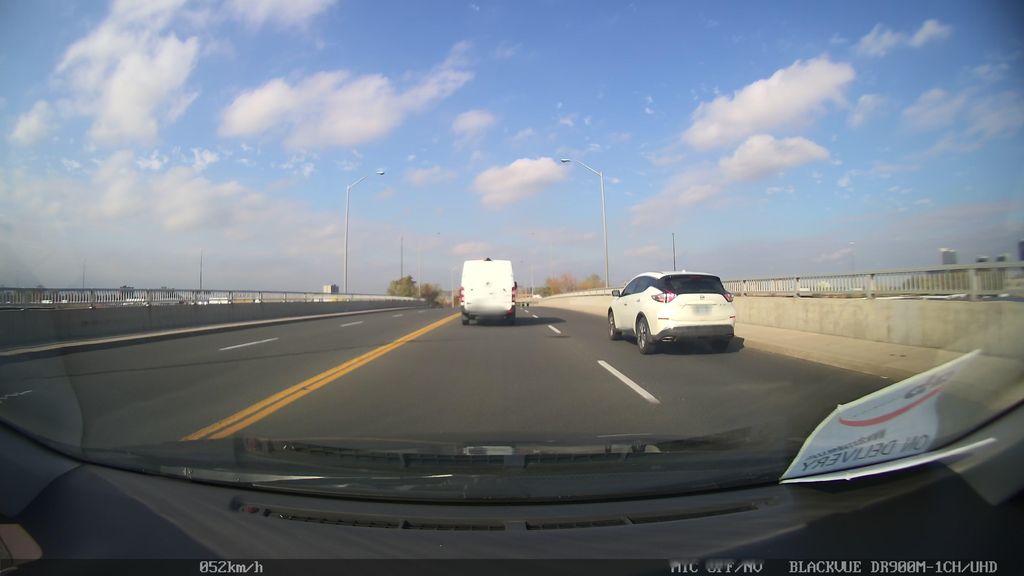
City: toronto